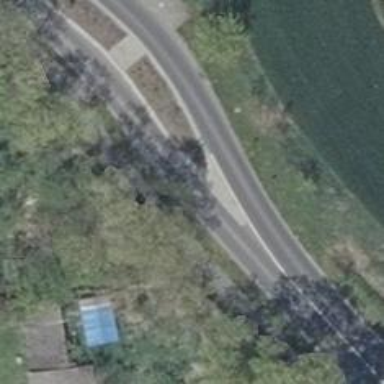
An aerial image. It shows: Secondary road with asphalt surface.